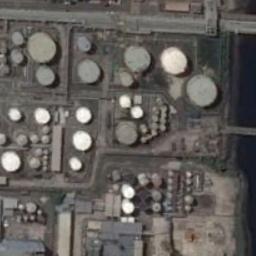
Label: storage_tank